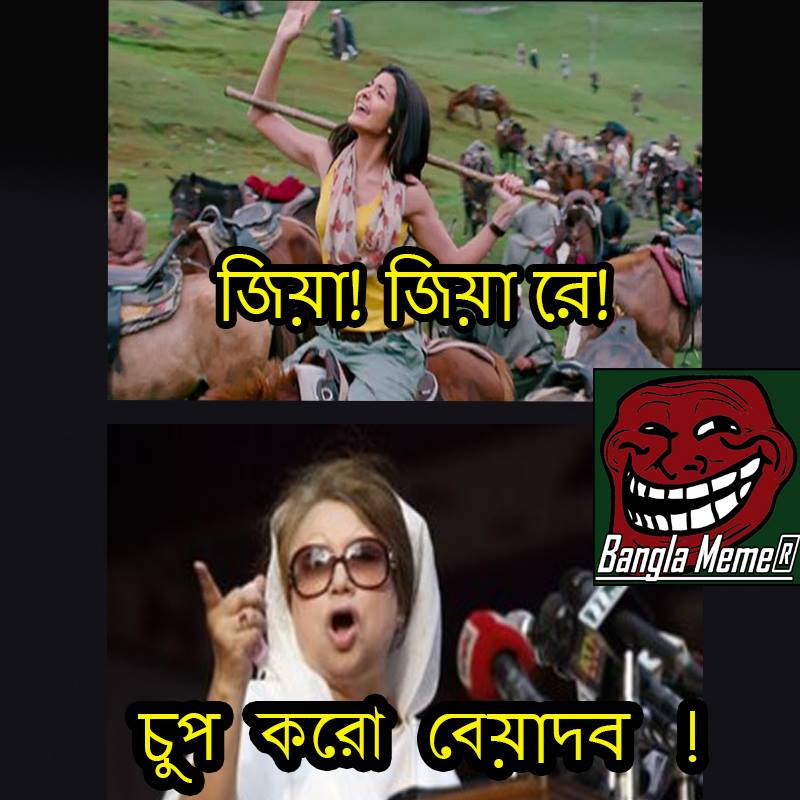
Caption: জিয়া ! জিয়া রে !        চুপ করো বেয়াদব    !
Label: hate